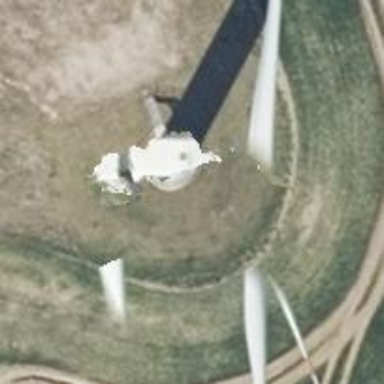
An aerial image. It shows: Wind generator with horizontal axis. The wind turbine is from Vestas.